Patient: sex M, age 35
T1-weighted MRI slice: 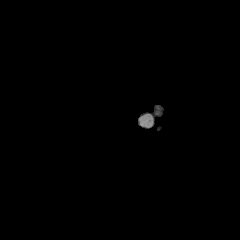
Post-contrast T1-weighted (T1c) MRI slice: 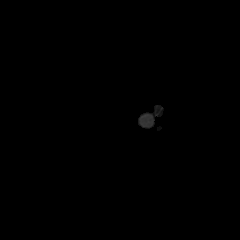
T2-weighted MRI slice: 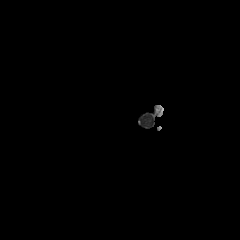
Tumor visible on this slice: no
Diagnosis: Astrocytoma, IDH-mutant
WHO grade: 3